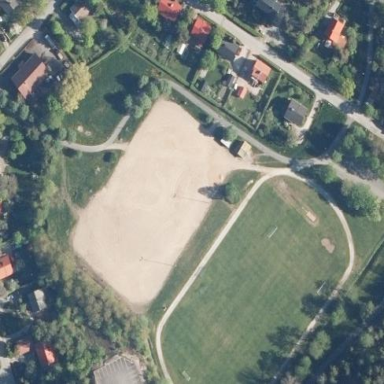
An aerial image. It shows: Soccer pitch with grass surface for leisure and sports.